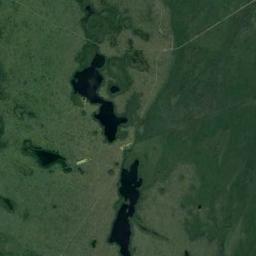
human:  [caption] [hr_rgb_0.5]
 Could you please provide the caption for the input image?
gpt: The wetland consists of green plants and water .

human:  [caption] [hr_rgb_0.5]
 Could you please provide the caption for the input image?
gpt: Some waters of different sizes are surrounded by wetlands .

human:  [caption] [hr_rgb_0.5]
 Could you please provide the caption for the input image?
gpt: There are three lakes in this wetland, One of which is about one-fifth the size of the other two .

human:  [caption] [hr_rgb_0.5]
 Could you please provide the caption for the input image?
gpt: The surface of the lake in a wetland is covered with a large dense dark green and light green mixed plants .

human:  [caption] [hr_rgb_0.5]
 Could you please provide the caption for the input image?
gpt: There are several water areas on the wetland .